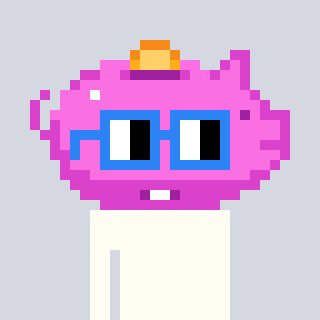
a pixel art character with square blue glasses, a piggybank-shaped head and a grayscale-colored body on a cool background